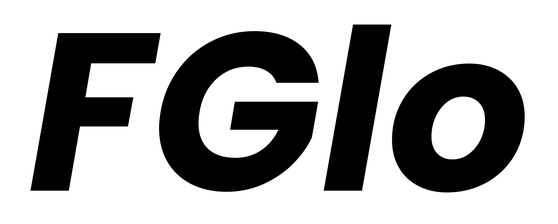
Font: Poppins-BoldItalic